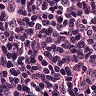
Metastatic tissue present: yes